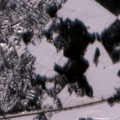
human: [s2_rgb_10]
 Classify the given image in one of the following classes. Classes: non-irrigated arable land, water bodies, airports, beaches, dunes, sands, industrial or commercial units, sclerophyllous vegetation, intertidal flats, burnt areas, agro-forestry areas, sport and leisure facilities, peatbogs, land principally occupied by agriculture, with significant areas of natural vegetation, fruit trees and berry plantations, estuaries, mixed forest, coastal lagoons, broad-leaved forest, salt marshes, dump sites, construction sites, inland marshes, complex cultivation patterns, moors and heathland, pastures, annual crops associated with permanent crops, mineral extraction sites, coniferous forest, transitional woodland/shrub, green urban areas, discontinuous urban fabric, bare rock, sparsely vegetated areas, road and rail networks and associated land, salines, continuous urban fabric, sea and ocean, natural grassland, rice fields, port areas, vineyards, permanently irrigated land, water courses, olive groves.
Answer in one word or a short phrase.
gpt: discontinuous urban fabric, non-irrigated arable land, land principally occupied by agriculture, with significant areas of natural vegetation